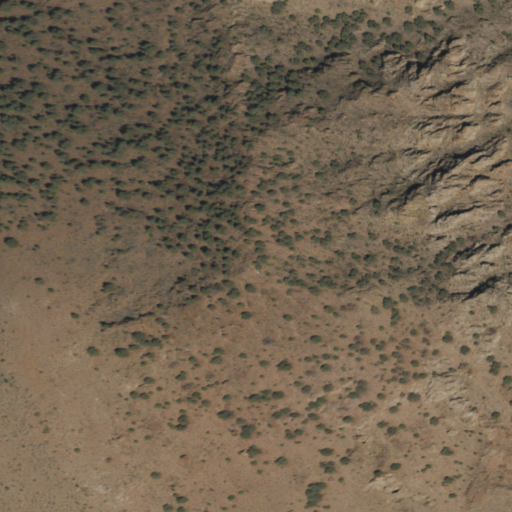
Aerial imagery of mountain in Nevada named Rose Peak containing shrub and evergreen forest